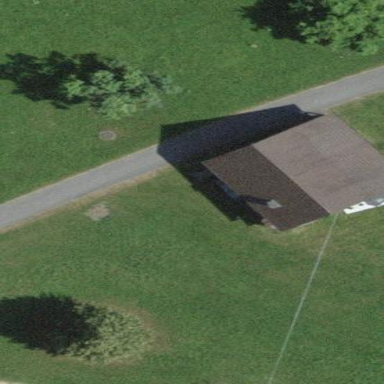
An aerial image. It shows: Barn.